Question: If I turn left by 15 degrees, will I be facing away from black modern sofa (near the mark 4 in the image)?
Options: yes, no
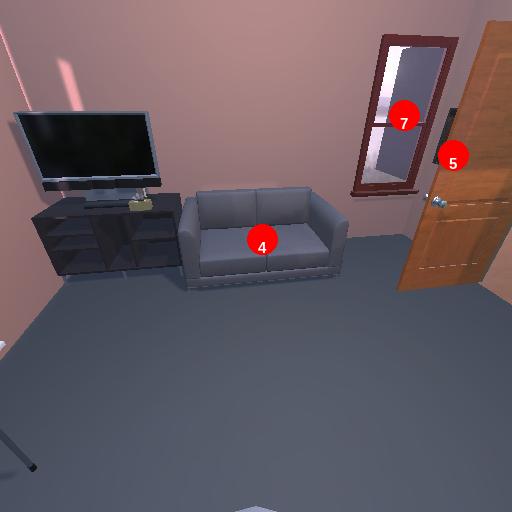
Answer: yes